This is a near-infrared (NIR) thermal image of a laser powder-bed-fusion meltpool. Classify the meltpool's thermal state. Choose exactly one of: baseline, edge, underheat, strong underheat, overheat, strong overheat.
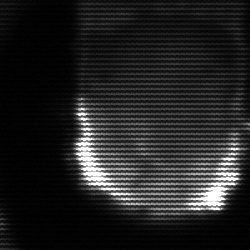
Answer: baseline